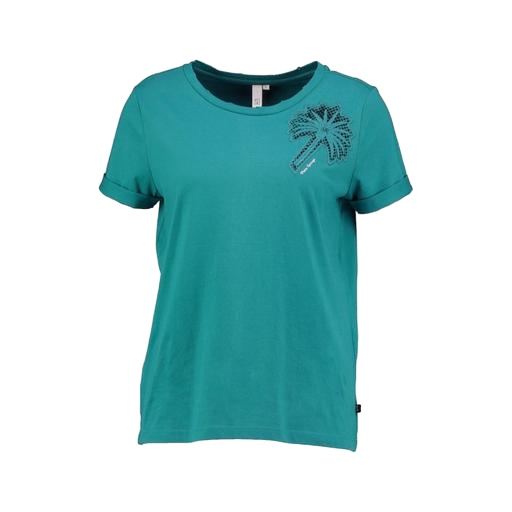
regular t-shirt, women's tee, green women's t-shirt, white background